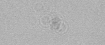
Label: camera_spot